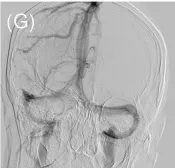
Intraoperative and post-treatment follow-up DSAs of the patient. (G, H) The second follow-up DSA showed that the stent at stenosis and the high jugular bulb embolized by the spring coils, on Aug. 14, 2023.
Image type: radiology (ct)